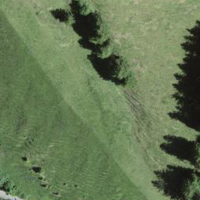
EUNIS habitat code: 23
Species observed at this site:
Caltha palustris
Lathyrus pratensis